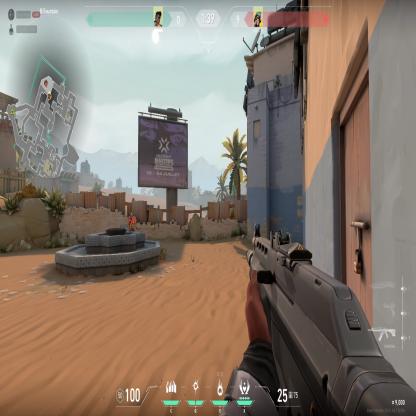
Label: enemy